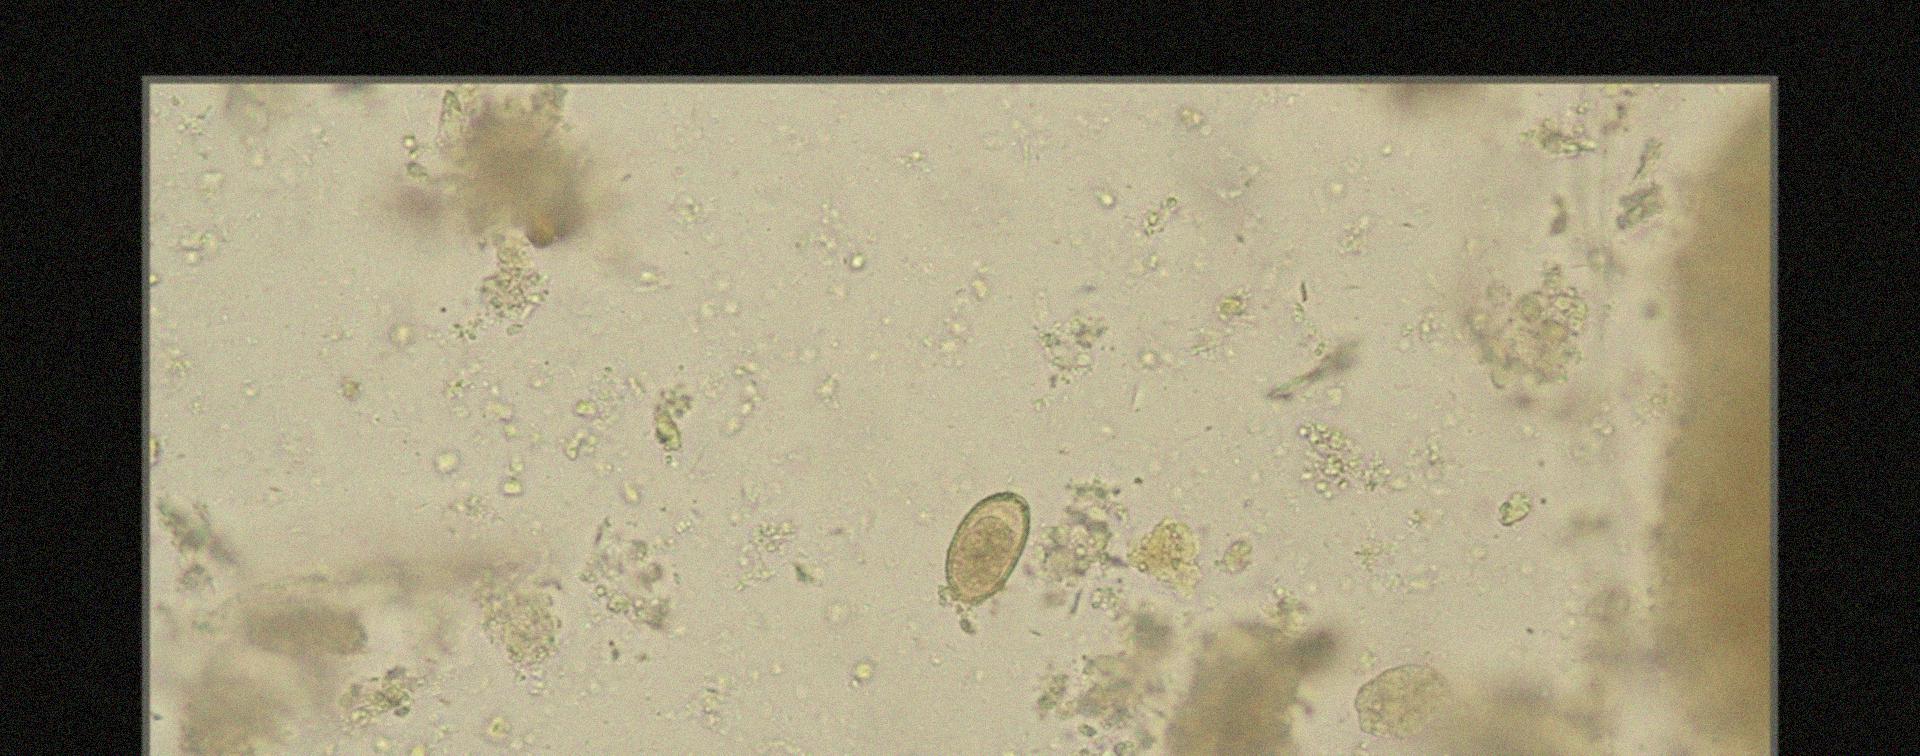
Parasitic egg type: Capillaria philippinensis